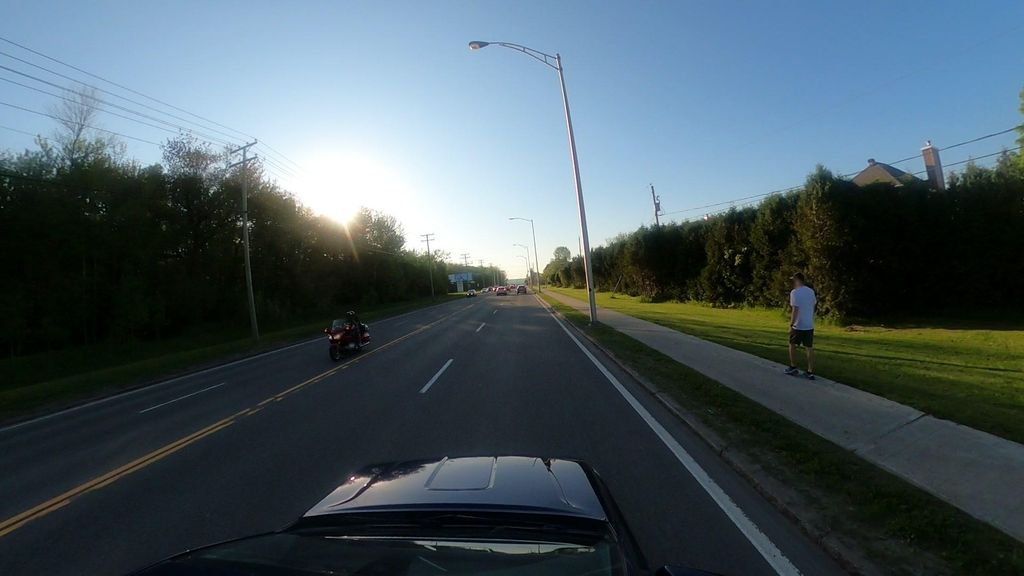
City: quebec_city